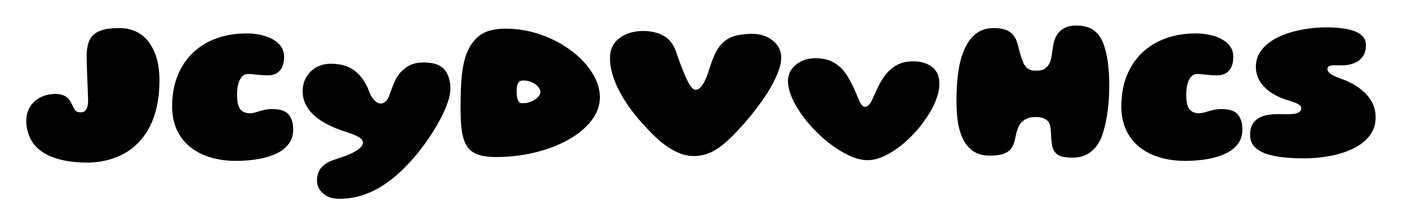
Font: Gluten_Black